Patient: sex M, age 25
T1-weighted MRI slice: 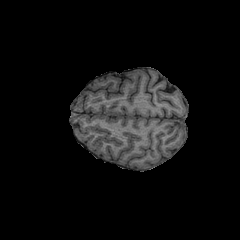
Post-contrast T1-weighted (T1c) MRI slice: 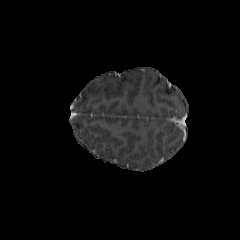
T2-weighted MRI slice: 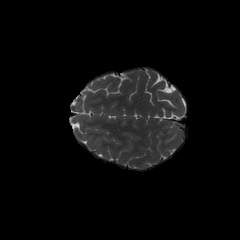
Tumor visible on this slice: no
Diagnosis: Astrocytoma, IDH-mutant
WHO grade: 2